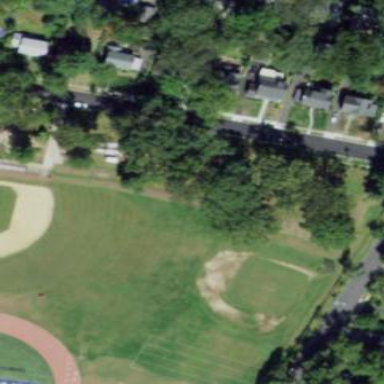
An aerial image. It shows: Baseball pitch for leisure and sports activities.